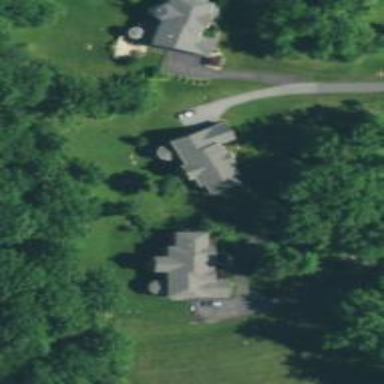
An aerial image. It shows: Driveway leading to service road.